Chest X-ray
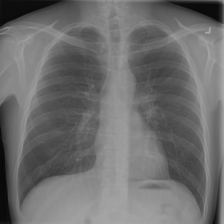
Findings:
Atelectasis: negative
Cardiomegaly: negative
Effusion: negative
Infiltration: positive
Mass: negative
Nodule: negative
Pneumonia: negative
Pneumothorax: negative
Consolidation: negative
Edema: negative
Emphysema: negative
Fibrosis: negative
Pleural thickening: negative
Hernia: negative